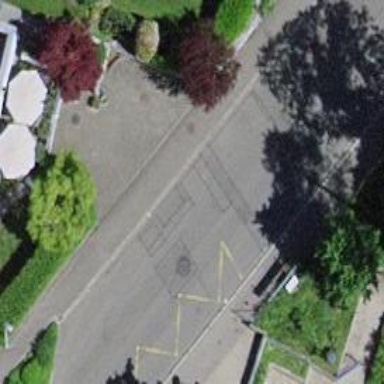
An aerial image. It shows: Bus stop with designated public transport stop position.